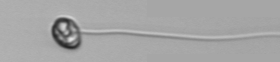
Label: flagellate